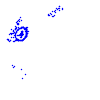
Particle: pion